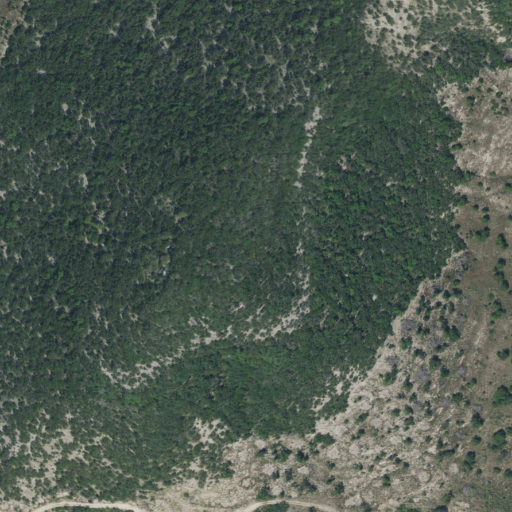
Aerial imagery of mountain in Texas named Cloud Mountain containing evergreen forest, shrub, and grassland